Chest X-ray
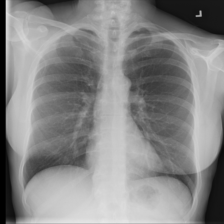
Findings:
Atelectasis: negative
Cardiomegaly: negative
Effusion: negative
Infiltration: negative
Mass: negative
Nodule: negative
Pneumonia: negative
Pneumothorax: negative
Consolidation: negative
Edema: negative
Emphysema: negative
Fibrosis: negative
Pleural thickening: negative
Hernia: negative